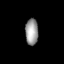
Tissue: lung
Cell type: Endothelial cells
Senescence score: 0.6536
Nuclear area (px): 333
Mean DAPI intensity: 153.492